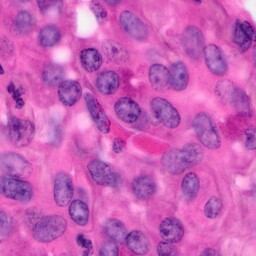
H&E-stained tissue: Pancreatic